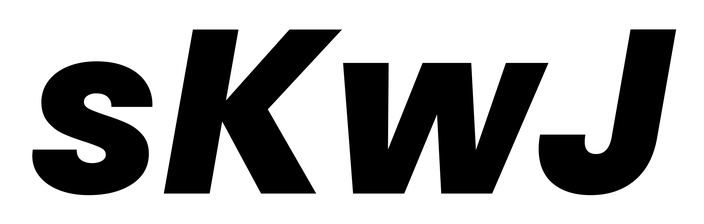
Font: Poppins-ExtraBoldItalic